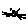
Label: cat